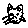
Label: cat